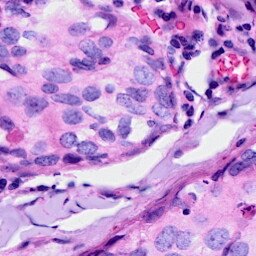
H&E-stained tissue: Breast